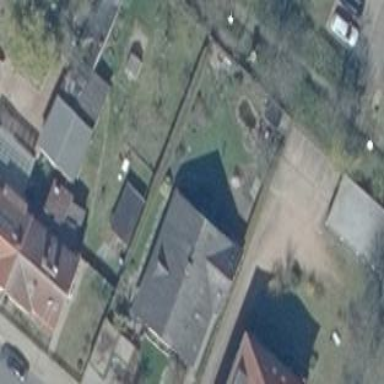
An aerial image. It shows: Detached building with gabled roof made of roof tiles.